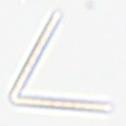
Label: Thalassionema